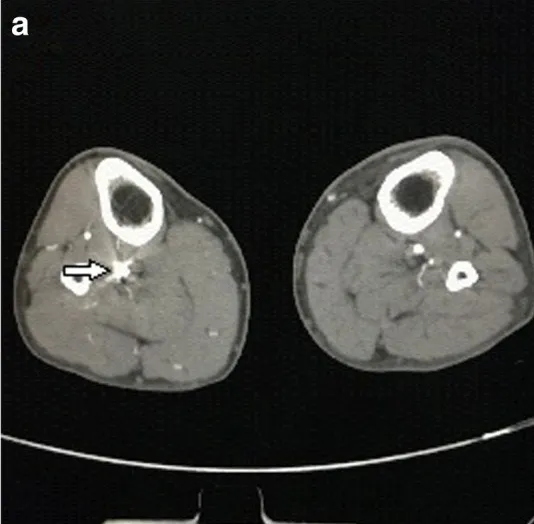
A; Computed tomography (CT) angiogram axial view of the lower limbs. The arrow points to an artifact occluding the right TPT.
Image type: radiology (ct)